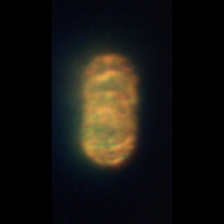
Taxon: Lauderia_Hemiaulus
Group: Diatoms